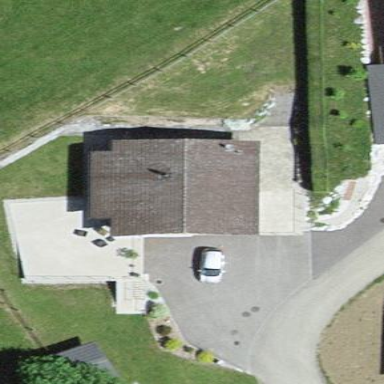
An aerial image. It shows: Simple and straightforward house.